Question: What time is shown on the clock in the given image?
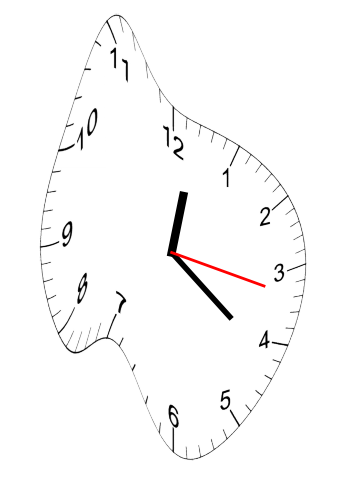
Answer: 12:21:17